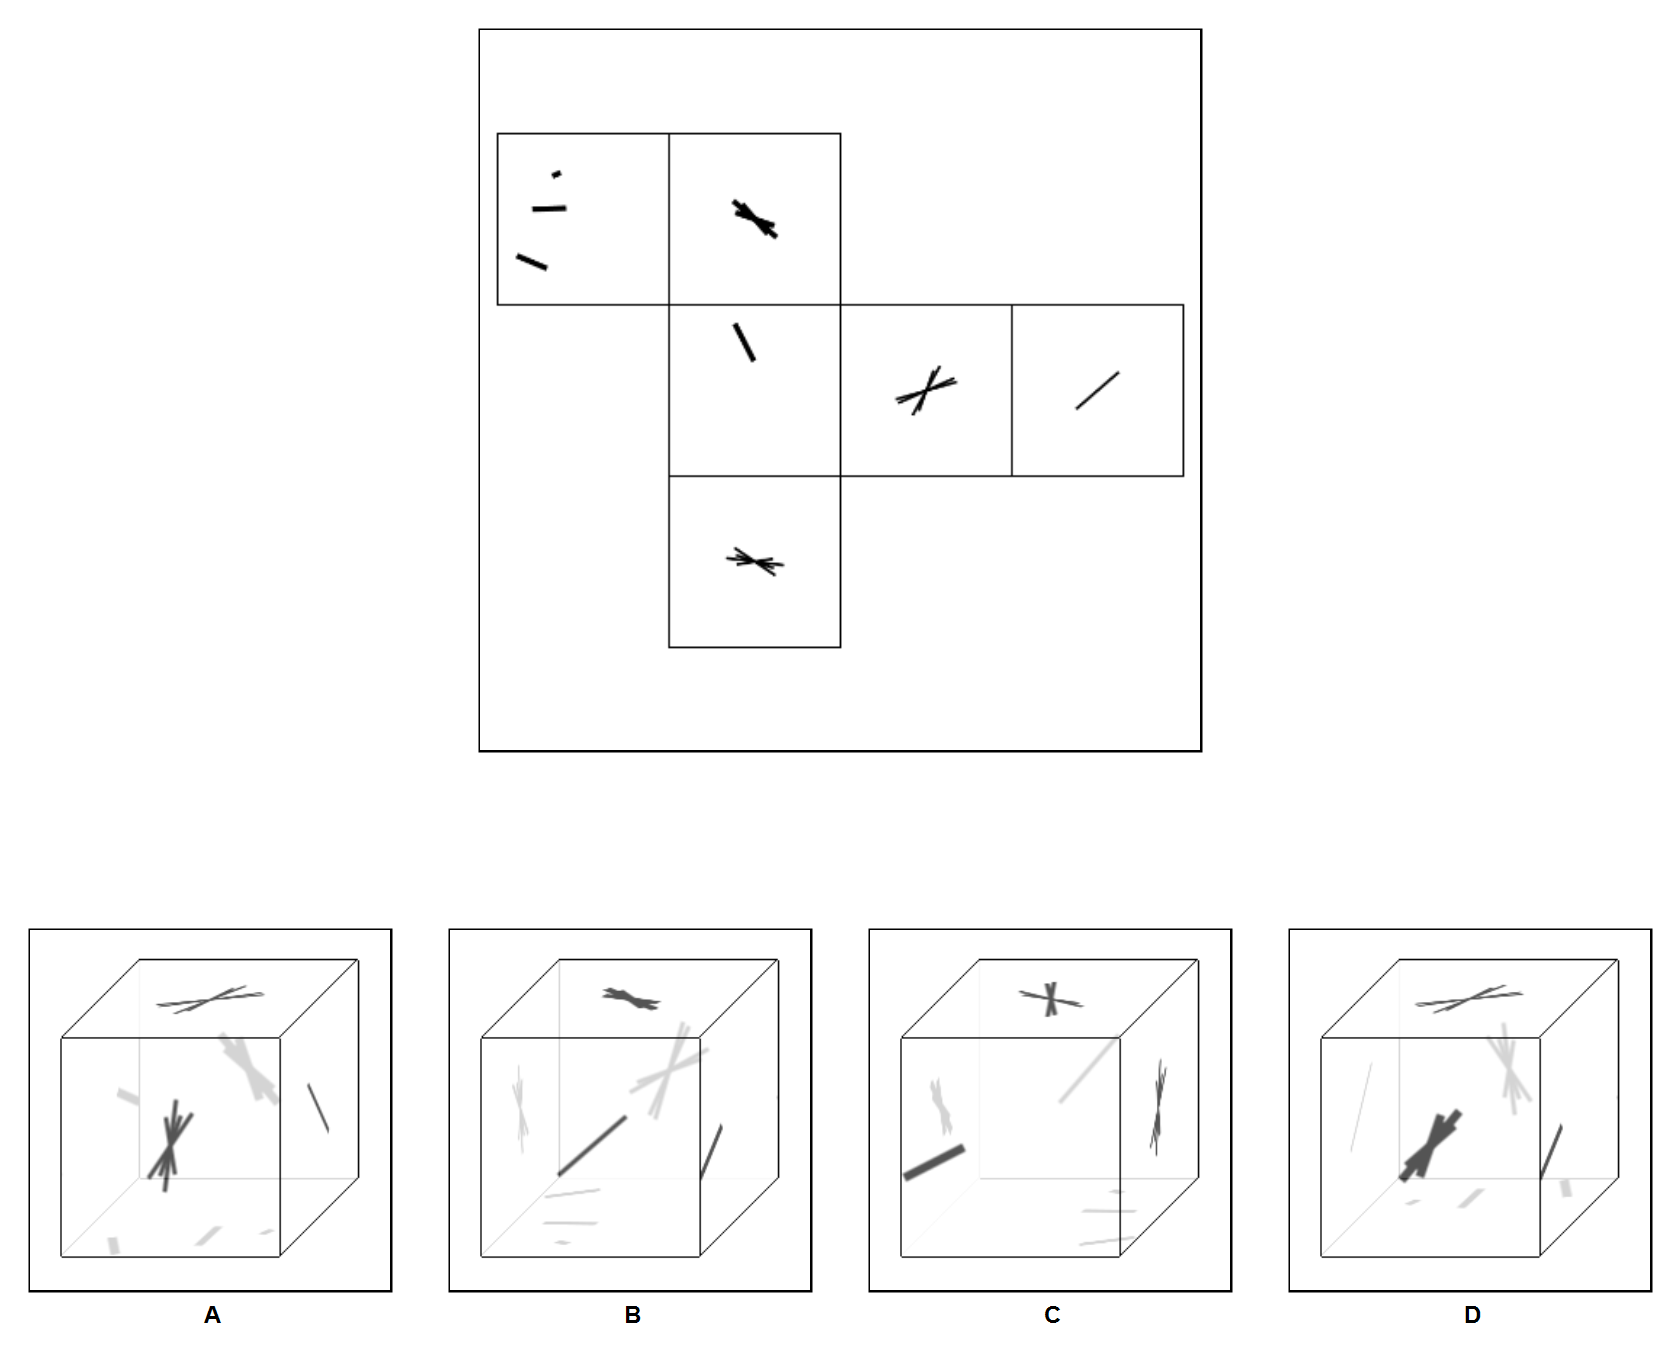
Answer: B